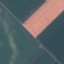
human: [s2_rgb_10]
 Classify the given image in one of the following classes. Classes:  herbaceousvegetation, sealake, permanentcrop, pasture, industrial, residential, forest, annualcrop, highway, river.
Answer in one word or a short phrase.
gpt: AnnualCrop